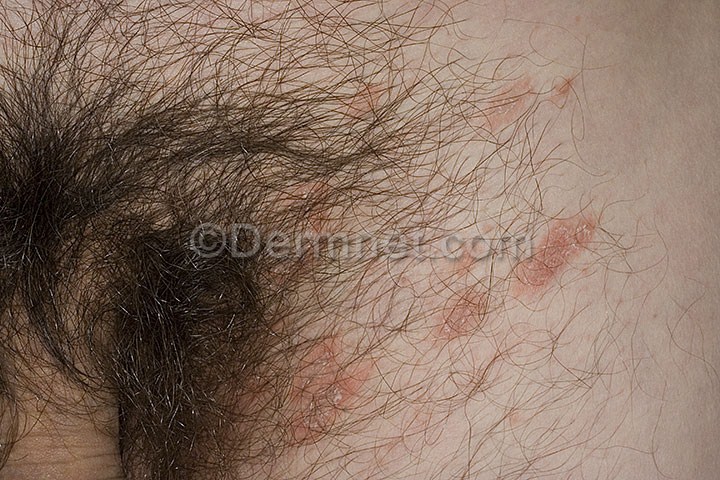
Disease: Tinea Ringworm Candidiasis and other Fungal Infections